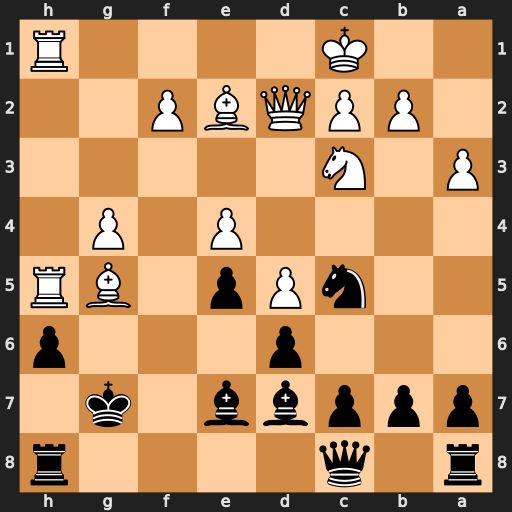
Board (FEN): r1q4r/pppbb1k1/3p3p/2nPp1BR/4P1P1/P1N5/1PPQBP2/2K4R
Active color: b
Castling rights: -
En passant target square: -
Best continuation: Bxg5 Rxg5+ hxg5 Qxg5+ Kf7